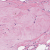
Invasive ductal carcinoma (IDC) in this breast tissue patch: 0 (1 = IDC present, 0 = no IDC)